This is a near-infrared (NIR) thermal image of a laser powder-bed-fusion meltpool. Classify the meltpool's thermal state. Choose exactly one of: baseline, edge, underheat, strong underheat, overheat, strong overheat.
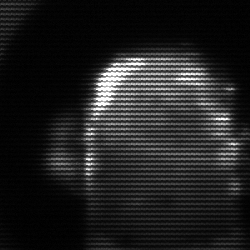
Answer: baseline